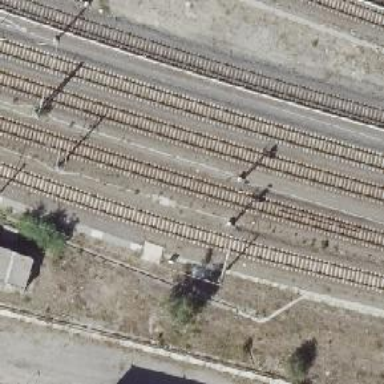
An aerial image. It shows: Railway signal.